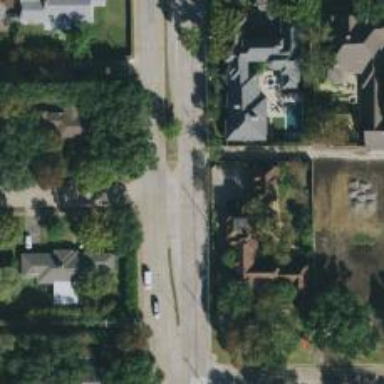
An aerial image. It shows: Residential road.